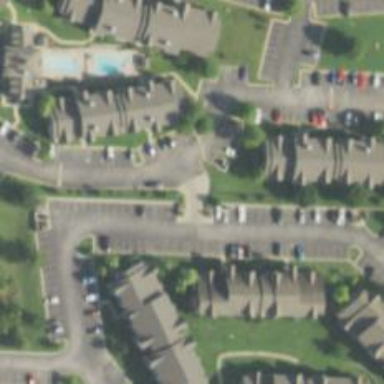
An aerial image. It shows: Living street.